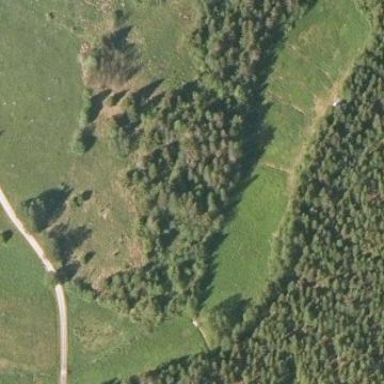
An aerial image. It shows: Woodland with needle-leaved trees.